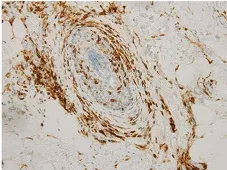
Skin biopsy of the scalp findings before immunohistochemical stains for CD4. X200).
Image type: pathology (immunostaining)